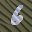
Label: 6